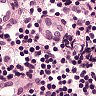
Metastatic tissue present: no